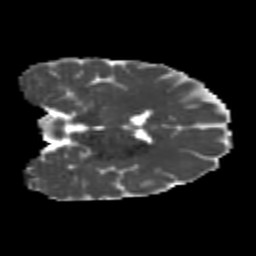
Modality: MD
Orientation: coronal
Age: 20
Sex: female
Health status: healthy
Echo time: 0.074 s